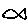
Label: fish